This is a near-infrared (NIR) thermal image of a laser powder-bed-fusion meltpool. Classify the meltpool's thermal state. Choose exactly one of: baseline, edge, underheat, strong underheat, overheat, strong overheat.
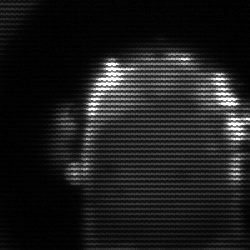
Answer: baseline